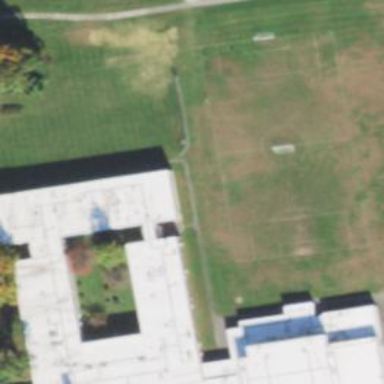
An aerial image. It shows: Soccer pitch for leisureland activities.